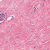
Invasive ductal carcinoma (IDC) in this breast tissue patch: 0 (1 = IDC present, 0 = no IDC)